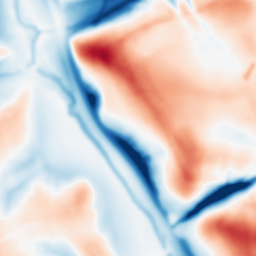
Category: multiscale
Decomposition family: dog
Decomposition parameters: sigma_low: 2
sigma_high: 20
Upsampling method: cubic_catmull_rom
Upsampling parameters: scale: 4
Upsampling scale: 4